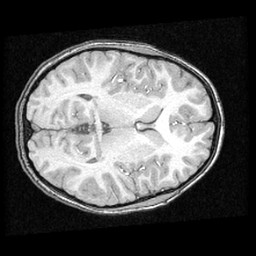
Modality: T1w
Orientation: axial
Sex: female
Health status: ill
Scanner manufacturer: ge
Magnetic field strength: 1.5 T
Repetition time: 21 s
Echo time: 0.008 s